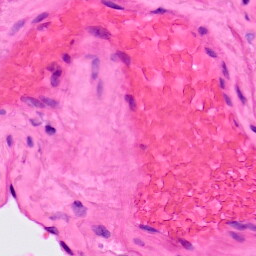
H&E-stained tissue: Lung